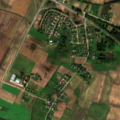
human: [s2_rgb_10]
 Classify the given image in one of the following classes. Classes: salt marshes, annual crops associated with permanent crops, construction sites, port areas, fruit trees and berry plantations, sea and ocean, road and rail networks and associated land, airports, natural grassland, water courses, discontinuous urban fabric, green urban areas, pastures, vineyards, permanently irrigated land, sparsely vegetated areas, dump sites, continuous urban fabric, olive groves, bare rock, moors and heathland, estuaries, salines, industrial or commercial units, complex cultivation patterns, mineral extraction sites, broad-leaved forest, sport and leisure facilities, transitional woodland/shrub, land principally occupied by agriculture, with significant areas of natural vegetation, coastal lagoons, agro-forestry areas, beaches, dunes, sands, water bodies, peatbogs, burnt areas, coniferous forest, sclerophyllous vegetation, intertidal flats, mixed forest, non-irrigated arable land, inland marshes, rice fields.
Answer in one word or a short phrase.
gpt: discontinuous urban fabric, non-irrigated arable land, complex cultivation patterns